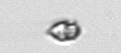
Label: Heterocapsa_rotundata